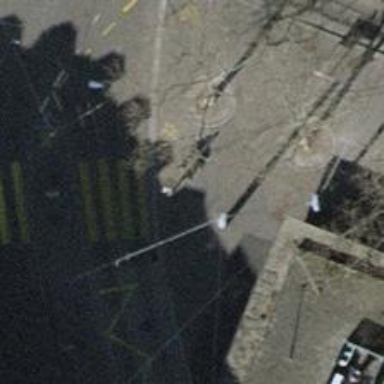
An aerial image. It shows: Kerb barrier.